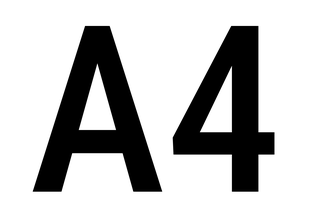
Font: Roboto_Condensed_Medium